Aerial crown-view tile of a tropical tree (Barro Colorado Island, Panama), acquired 20250715:
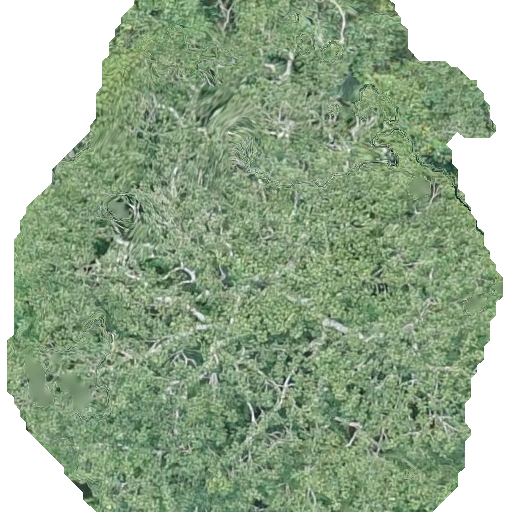
Species: Sterculia apetala
GBIF accepted scientific name: Sterculia apetala
Crown area: 345.499 m²